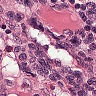
Metastatic tissue present: no